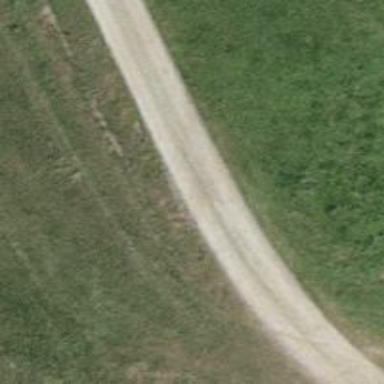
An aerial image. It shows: Compacted track road with grade3 tracktype.